Question: I want to display another icon instead of the usual java load icon. I have put that into this folder:

I want to load it over the 'getResource()' method.
'''
setIconImage(Toolkit.getDefaultToolkit().getImage(MainWindow.class.getResource("house.png")));
'''
However, I am getting:
'''
Uncaught error fetching image:
java.lang.NullPointerException
at sun.awt.image.URLImageSource.getConnection(Unknown Source)
at sun.awt.image.URLImageSource.getDecoder(Unknown Source)
at sun.awt.image.InputStreamImageSource.doFetch(Unknown Source)
at sun.awt.image.ImageFetcher.fetchloop(Unknown Source)
at sun.awt.image.ImageFetcher.run(Unknown Source)
'''
Why does 'getResource()' not load my picture from my folder? I appreciate your answer!
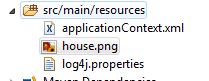
Answer: Just for an explanation of why @MadProgrammer's comment ('"/house.png"') worked:
You are using maven. Files in 'src/main/resources' become resources on the class path. Ultimately placed at the root of the classpath, with 'main/resources'. So you're intuition was correct, initially just using '"house.png"' as the path, as the image is at the root.
What you failed to consider though is where the call is coming from. When you use 'Class.getResource', the call will begin the search from the location of the class, i.e the package where the calling class is located. So for instance if you have something like
'''
src
main
resources
house.png
main
java
com
mypackage
CallingClass.class
'''
The search will being in 'com/mypackage'. So for this path ('"house.png"') to work, the image would have to be in the 'com/mypackage' package, but it's not. It's in the root.
That brings us to the forward slash '/'. That that forward slash ultimately does, is make the search start from the root of the class path. So the forward slash ('"/house.png"'), the search find the image in 'src/main/resources', which ultimately in the root of the classpath.